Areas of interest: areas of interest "Tennis Court"
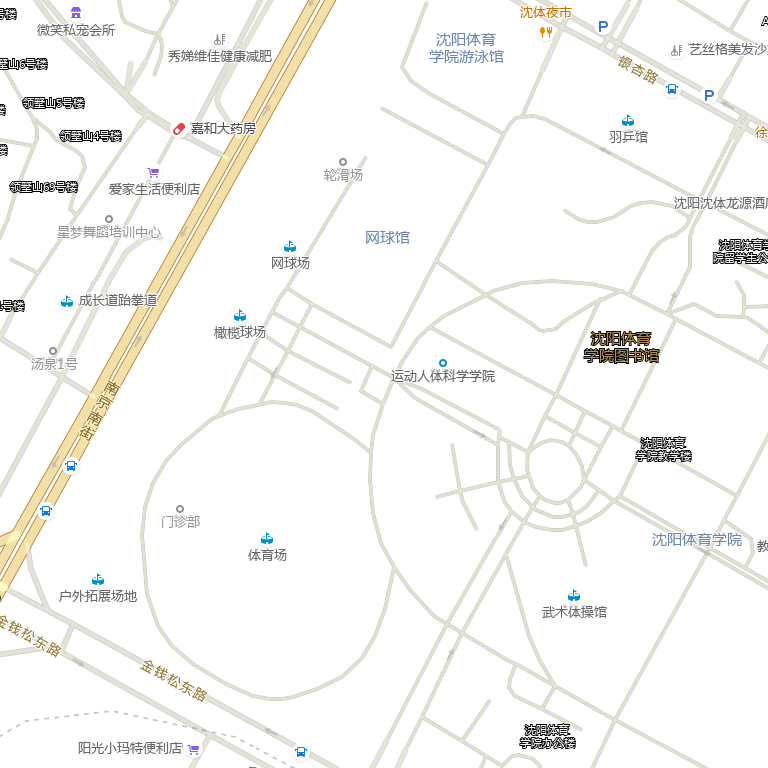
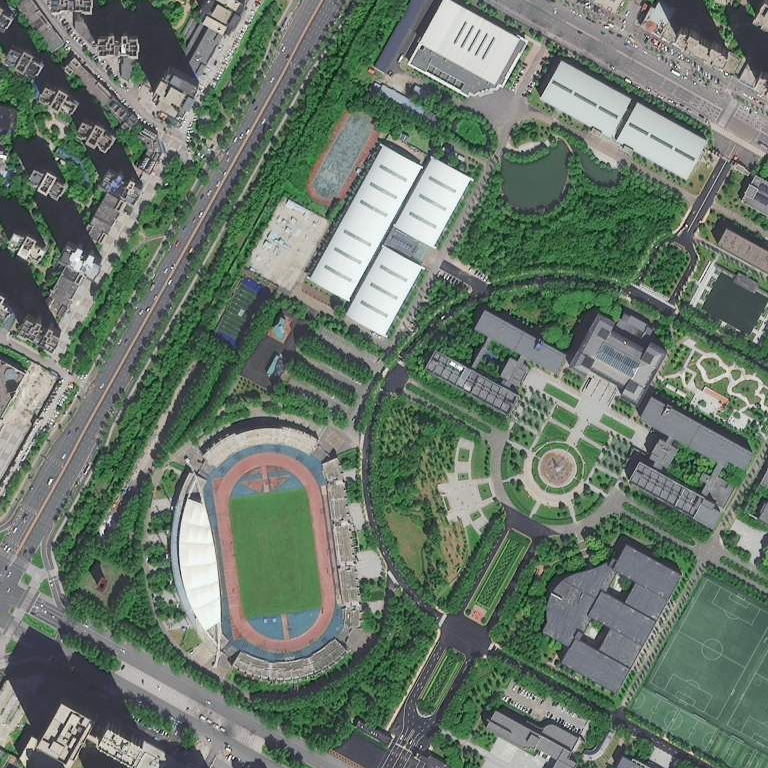